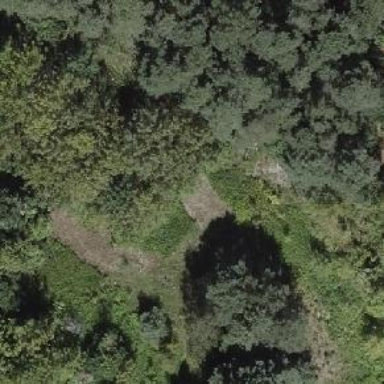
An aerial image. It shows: Hunting stand.